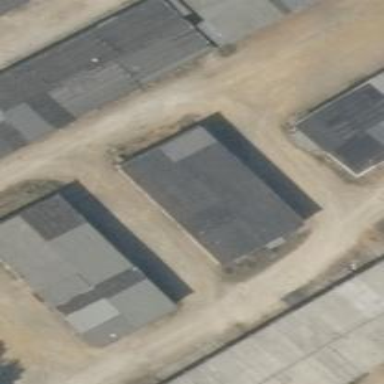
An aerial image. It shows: Group of garages.